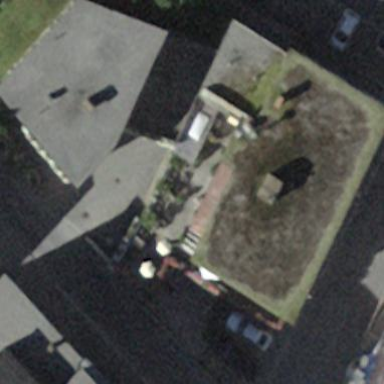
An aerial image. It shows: Building with flat roof.